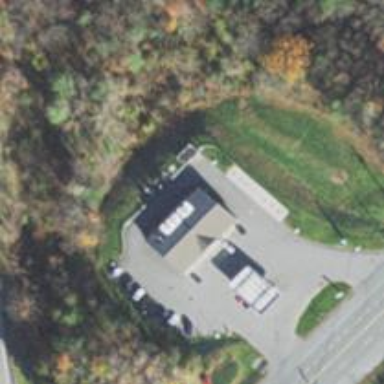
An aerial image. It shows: Convenience shop.